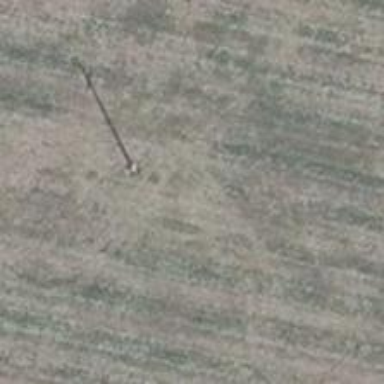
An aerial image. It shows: Power pole.